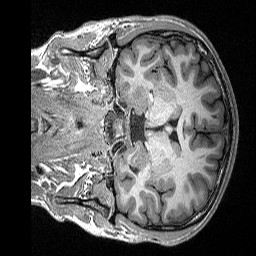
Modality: T1w
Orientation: coronal
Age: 18
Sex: male
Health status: healthy
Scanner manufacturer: siemens
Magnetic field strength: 3 T
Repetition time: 2.3 s
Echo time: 0.00298 s